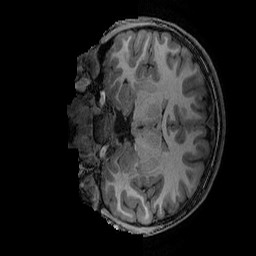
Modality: T1w
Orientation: coronal
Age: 11
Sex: male
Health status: ill
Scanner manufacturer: ge
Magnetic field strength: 3 T
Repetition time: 0.007664 s
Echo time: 0.00342 s